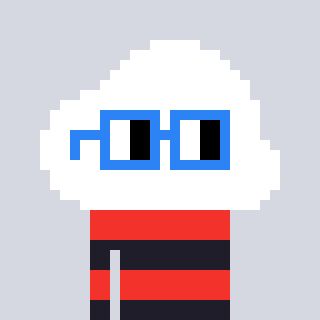
a pixel art character with square blue glasses, a cloud-shaped head and a grayscale-colored body on a cool background